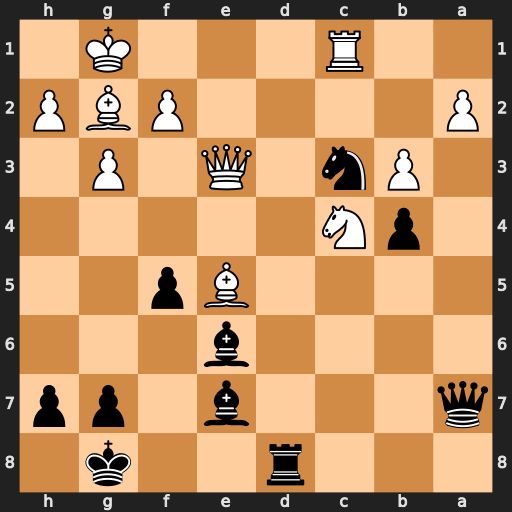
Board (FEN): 3r2k1/q3b1pp/4b3/4Bp2/1pN5/1Pn1Q1P1/P4PBP/2R3K1
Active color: b
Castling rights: -
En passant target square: -
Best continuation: Qxe3 fxe3 Ne2+ Kf1 Nxc1